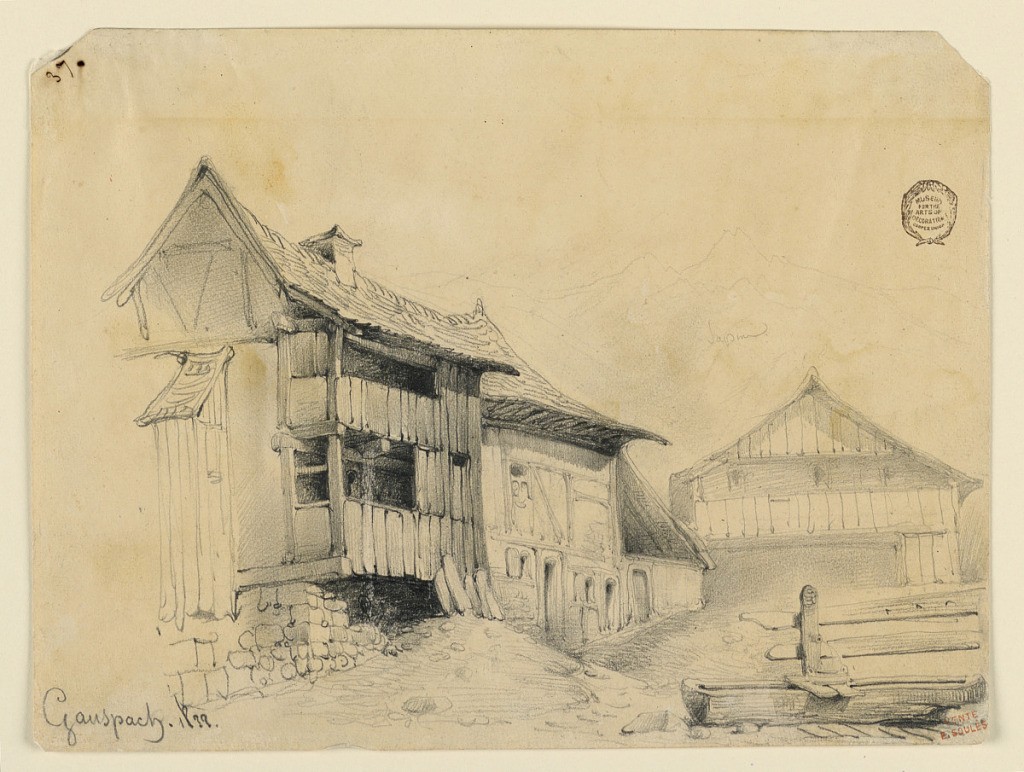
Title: Old Farmhouses
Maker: Eugène Edouard Soulès, French, 1811–1876
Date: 1833
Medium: Graphite, black crayon on paper
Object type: Drawing
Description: A well is at right in the foreground. Written below at left: "Gauspach. 1833".